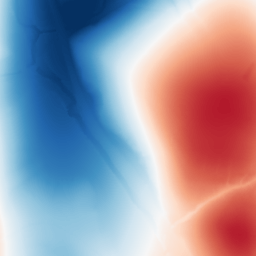
Category: trend_removal
Decomposition family: polynomial
Decomposition parameters: degree: 3
Upsampling method: regularized
Upsampling parameters: scale: 4
lambda_reg: 0.001
Upsampling scale: 4